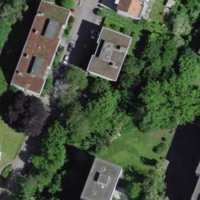
EUNIS habitat code: 55
Species observed at this site:
Pararge aegeria